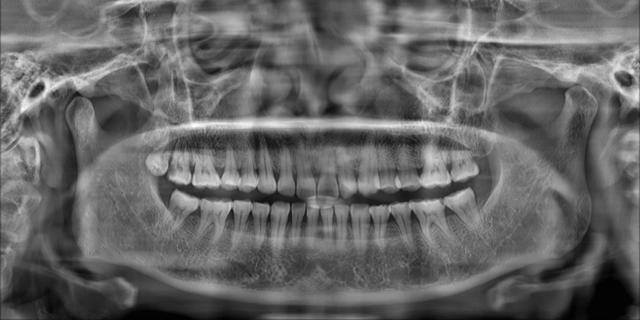
adult